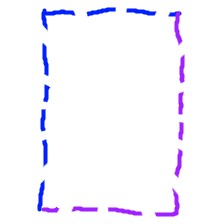
Shape: rectangle